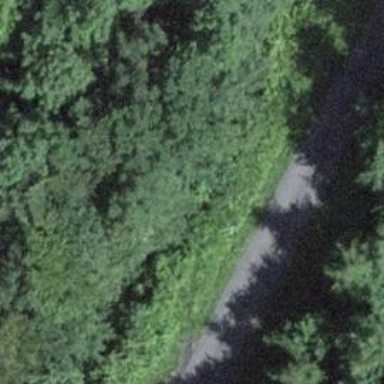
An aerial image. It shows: Culvert tunnel.